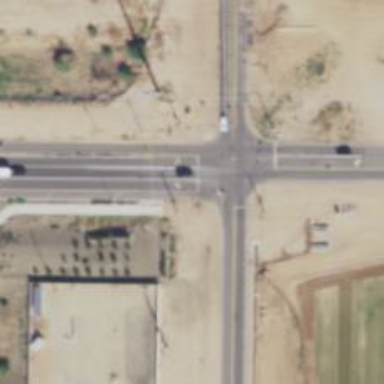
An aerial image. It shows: Solid stop line on the road.